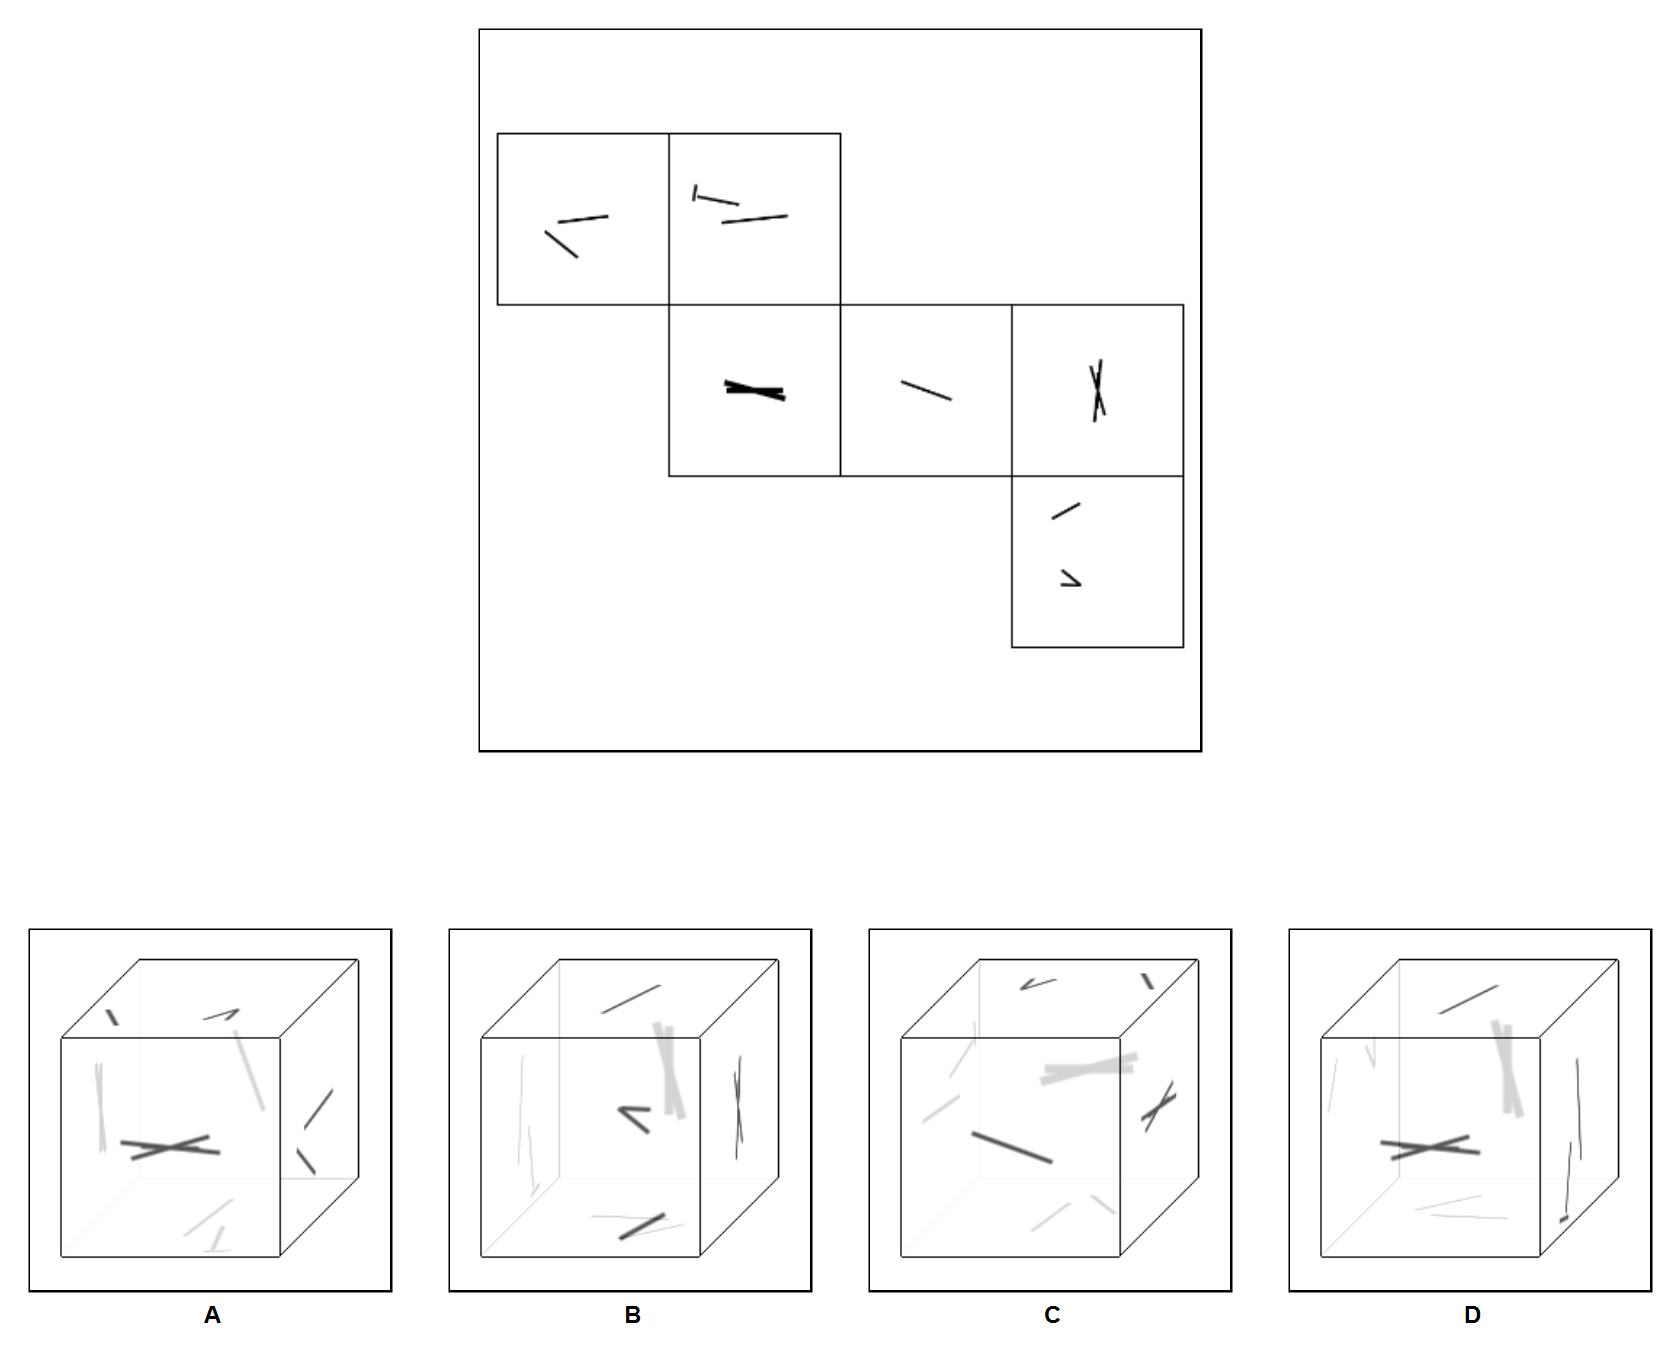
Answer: D